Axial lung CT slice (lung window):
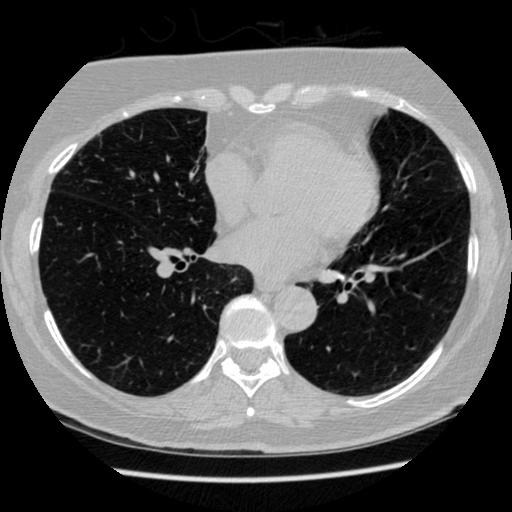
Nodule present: no